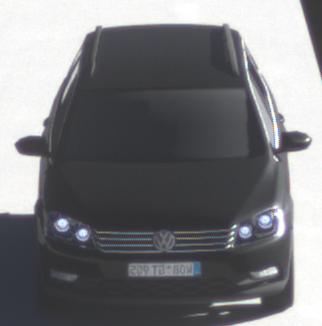
Make: VW
Model: Passat Alltrack 1.8 TSI
Detailed model: Passat (B7) Alltrack
Model produced from: 2012/03
Model produced until: 2013/06
Doors: 5
Color: black
Road condition: dry road
Daytime: morning or afternoon
Contrast: high contrast